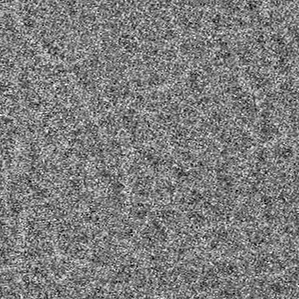
Label: frost